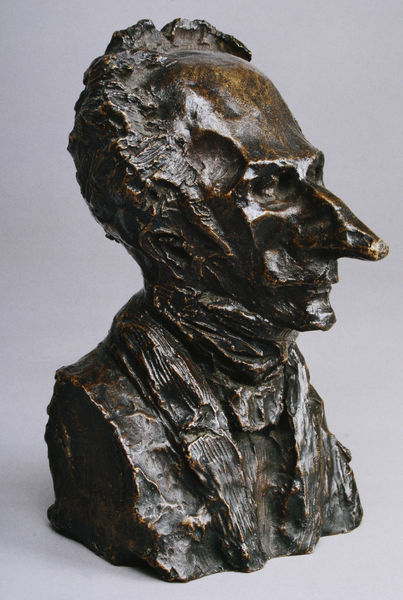
Titel: Les célébrités du Juste Milieu: Jacques Lefebvre, Die Berühmtheiten des Juste Milieu
Künstler: Honoré Daumier
Standort: Berlin
Institution: Akademie der Künste, Kunstsammlung
Schlagwörter: kopf, mann, weiß, grob, braun, haar, holz, licht, mund, nase, ohr, profil, schwarz, stirn, blick, schal, tuch, bart, jacke, anatomie, augen, gesicht, kragen, lang, sockel, spitze, stein, bildnis, hals, herr, portrait, porträt, auge, haare, mantel, augenbrauen, kinn, locken, ohren, schulter, schultern, skulptur, wangen, modell, rauh, karikatur, spitz, impressionistisch, reflexe, schmal, streng, büste, glanz, glatze, halstuch, homme, nez, seitenansicht, starr, metall, bildhauerei, bronze, plastik, poliert, rodin, revers, hoch, foto, eisen, expressionistisch, torso, caricature, markant, noir, augenhöhlen, hohe stirn, höhlen, backenbart, denker, koteletten, halbglatze, daumier, honore daumier, schläfe, eingefallen, stirnglatze, halbprofil, schläfen, haaransatz, nas, goethe, empire, kanten, modelliert, foro, bildhauer, karlsruhe, verzerrt, kantig, tuck, sculpture, buste, politique, statue, fold, broze, speckstein, dreiviertel profil, große nase, sculpteur, zinken, honore, spitznase, physiognomie, portrit, bronzebüste, pinocchio, scuplture, charakteristisch, cyrano, de bergarac, eiseb, gesichtserker, honre, moustache, naseweis, schläfeen, senateur, überspitzt, front, halbbüste, image, 20. jahrhundert, grande, porttrai, maigreur, pinnochio, maigre, duamier, cheaveux